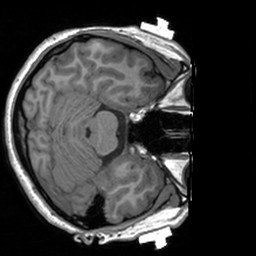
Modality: T1w
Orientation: axial
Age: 22
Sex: female
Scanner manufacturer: siemens
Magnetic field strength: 3 T
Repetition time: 1.9 s
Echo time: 0.00226 s